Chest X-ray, PA view. Patient: 59 years old, sex F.
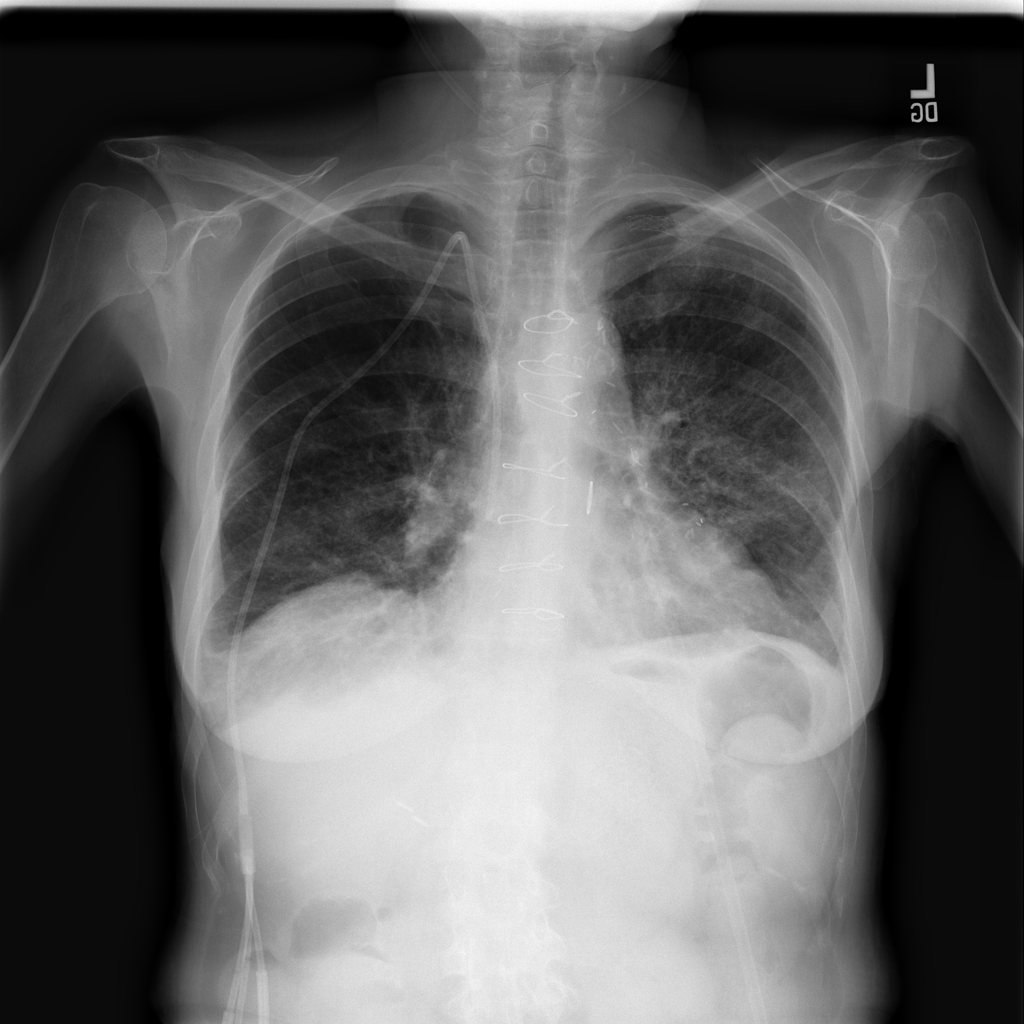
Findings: No Finding